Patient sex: F
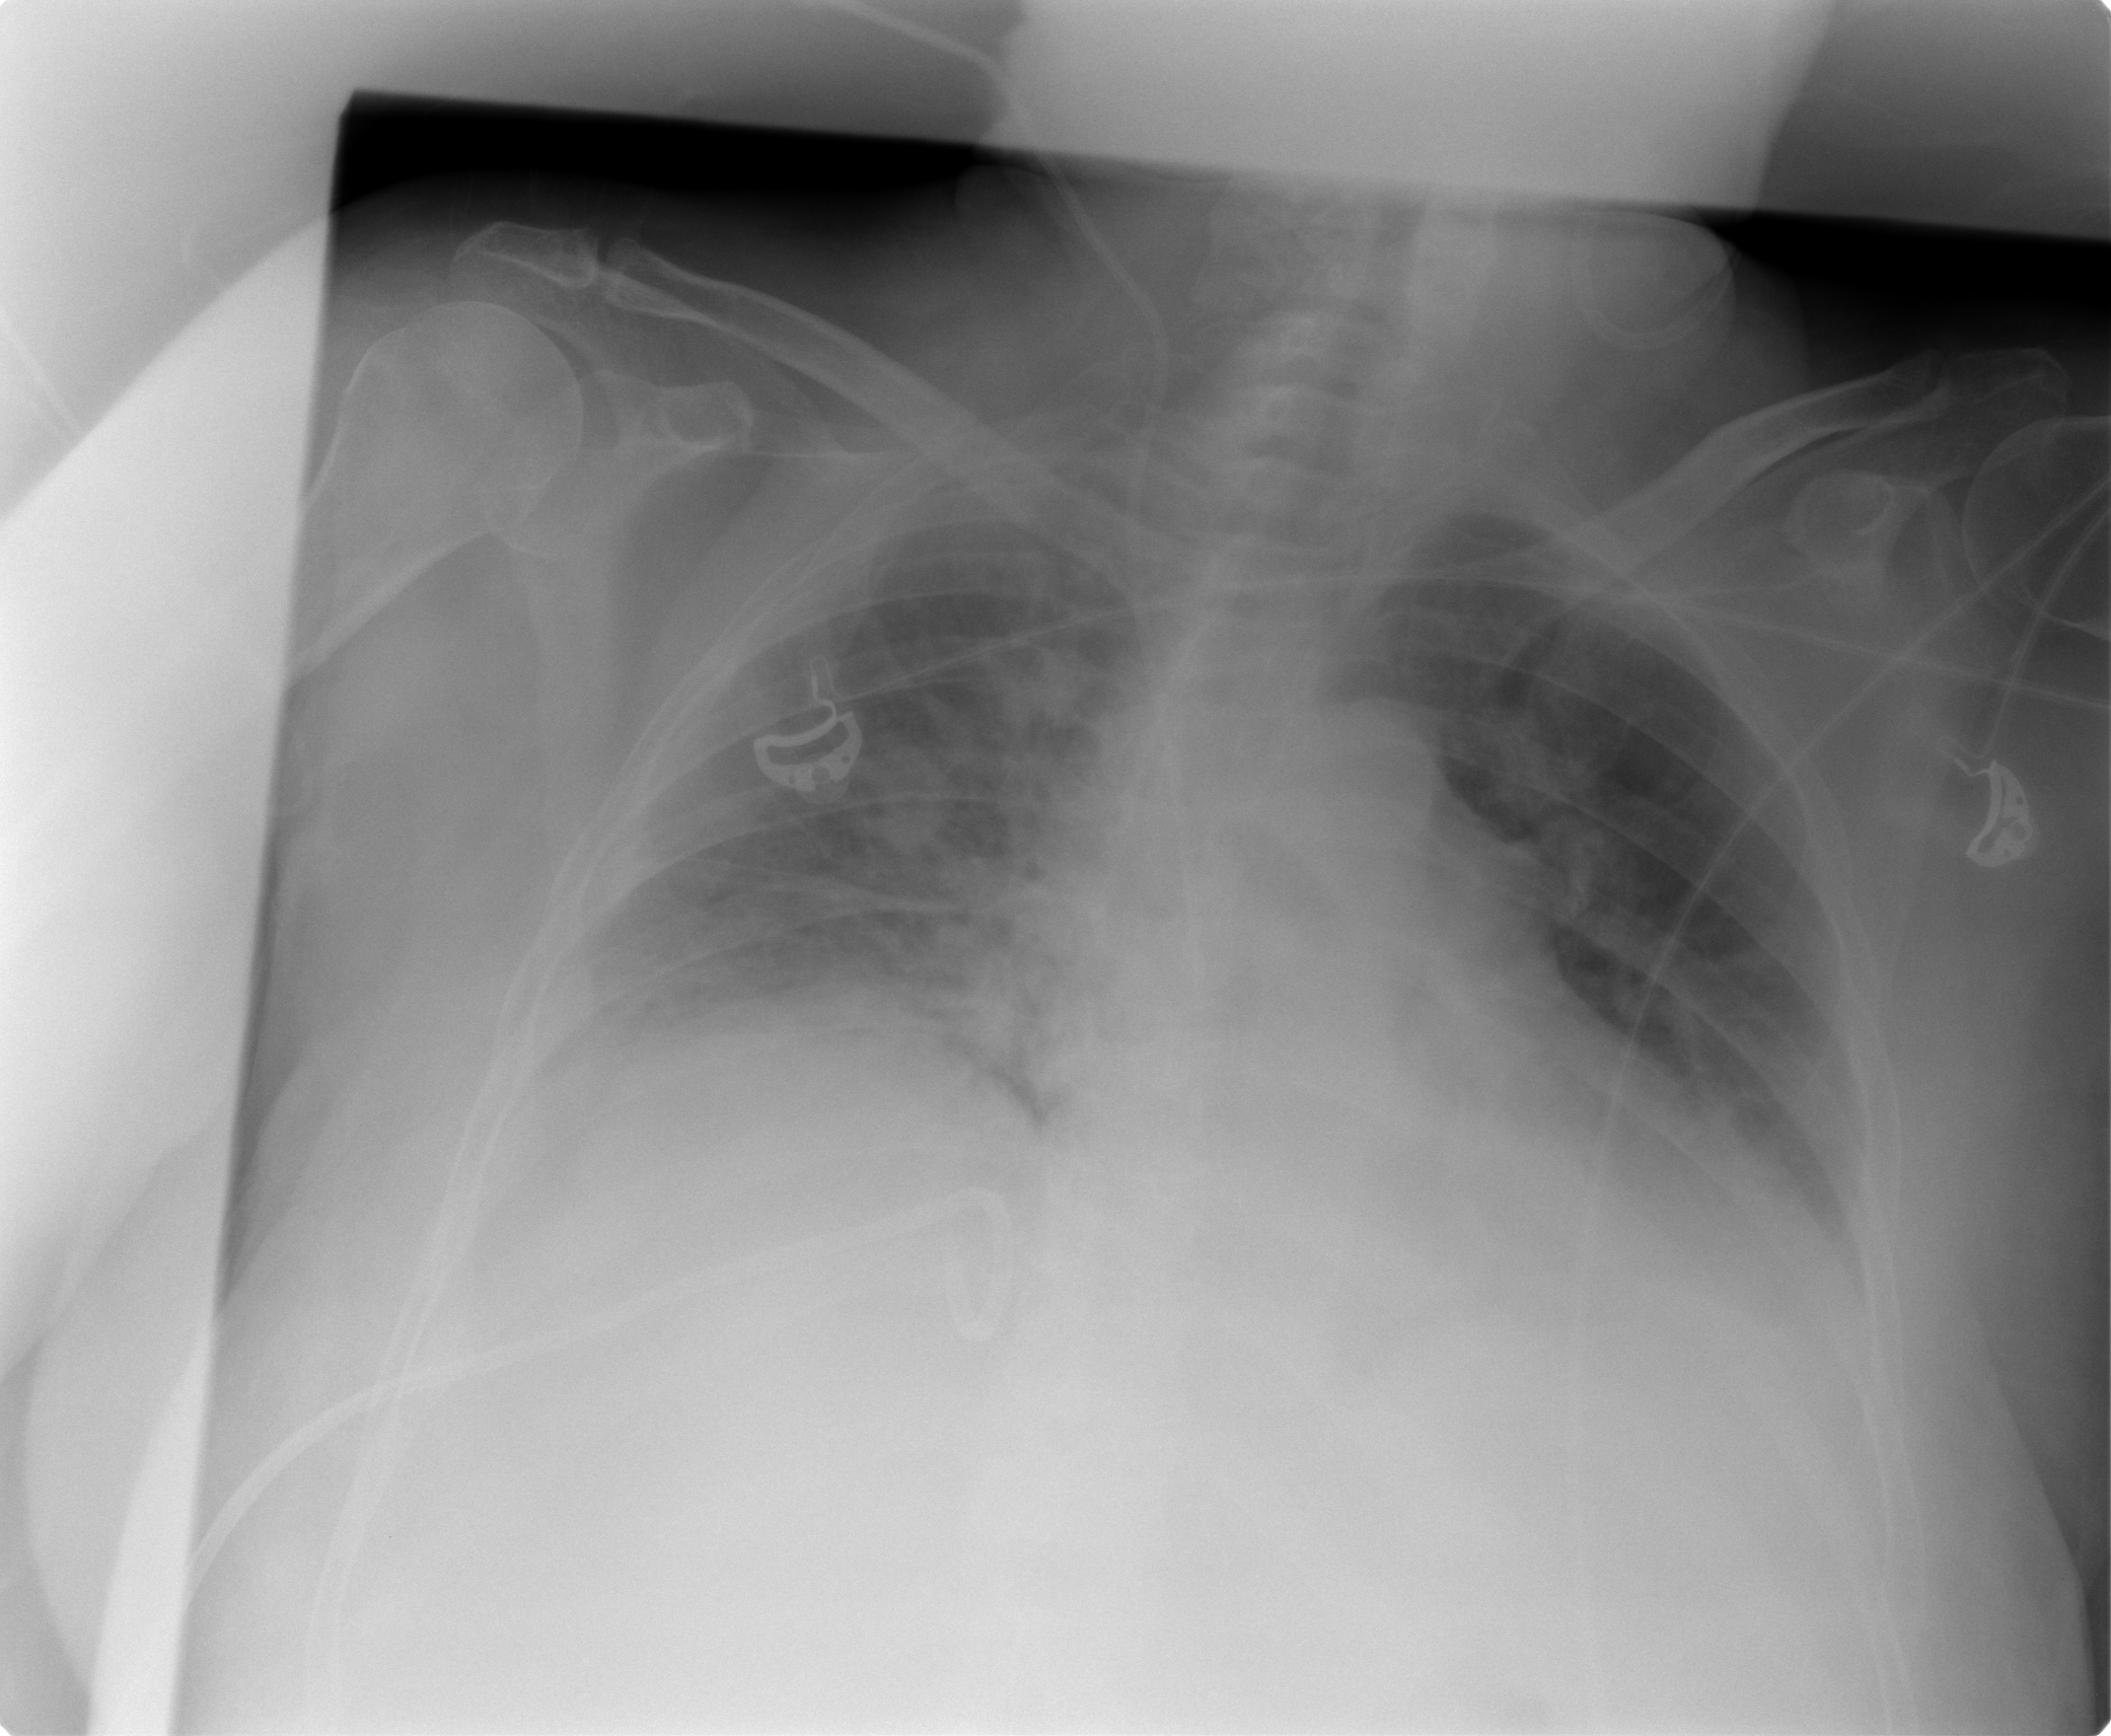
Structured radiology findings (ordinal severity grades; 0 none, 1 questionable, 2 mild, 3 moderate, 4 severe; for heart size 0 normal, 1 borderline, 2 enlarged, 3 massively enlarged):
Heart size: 2
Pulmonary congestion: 2
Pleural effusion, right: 2
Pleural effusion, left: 2
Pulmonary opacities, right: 2
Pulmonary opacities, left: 2
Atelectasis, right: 2
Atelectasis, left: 2